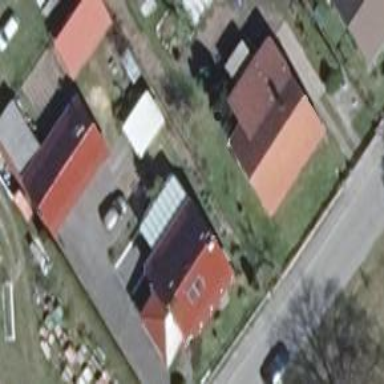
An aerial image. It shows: Maroon house with flat roof.